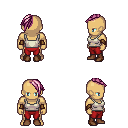
a pixel art fantasy rpg character, male body template, human, tanned skin, white pirate shirt, red pants, pink long mohawk hairstyle, leather bracers, brown shoes, four views (front, back, left, right), 2x2 character sprite sheet, small pixel art, hard edges, no anti-aliasing